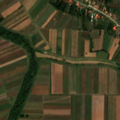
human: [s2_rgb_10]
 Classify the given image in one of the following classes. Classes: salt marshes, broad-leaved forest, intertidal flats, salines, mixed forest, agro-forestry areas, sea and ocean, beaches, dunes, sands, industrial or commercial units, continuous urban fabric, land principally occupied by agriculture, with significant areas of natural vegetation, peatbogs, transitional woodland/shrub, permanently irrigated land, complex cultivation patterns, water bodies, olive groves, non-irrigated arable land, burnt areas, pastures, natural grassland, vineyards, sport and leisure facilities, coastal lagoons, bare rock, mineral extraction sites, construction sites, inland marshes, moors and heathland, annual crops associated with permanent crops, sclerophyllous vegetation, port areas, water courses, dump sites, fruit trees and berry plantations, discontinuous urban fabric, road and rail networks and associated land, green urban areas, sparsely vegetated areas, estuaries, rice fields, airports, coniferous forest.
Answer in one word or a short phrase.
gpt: discontinuous urban fabric, non-irrigated arable land, land principally occupied by agriculture, with significant areas of natural vegetation, water courses